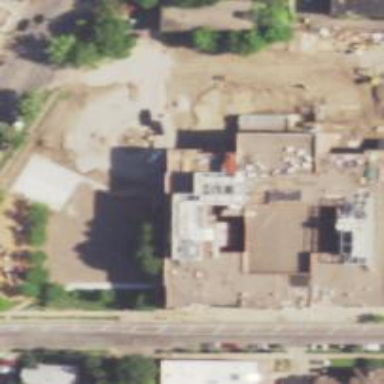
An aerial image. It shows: School building.